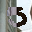
Label: 5